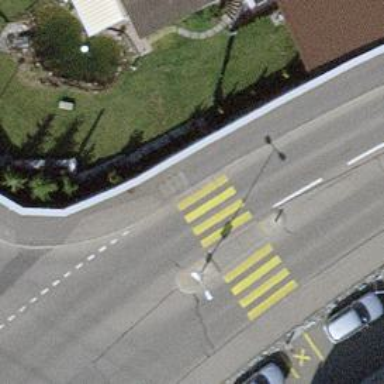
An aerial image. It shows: Uncontrolled zebra crossing with pedestrian island.